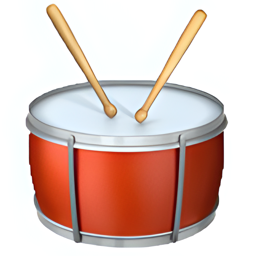
Name: drum with drumsticks
Emoji: 🥁
Group: Objects
Sub-group: musical-instrument